Field crop: maize
Growth stage: 1
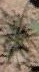
Species: salsola